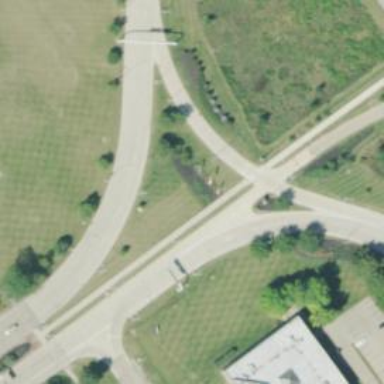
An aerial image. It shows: Secondary link road.